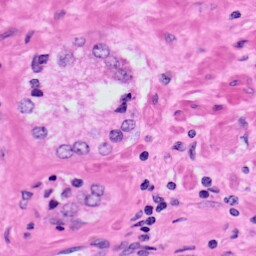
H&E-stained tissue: Prostate